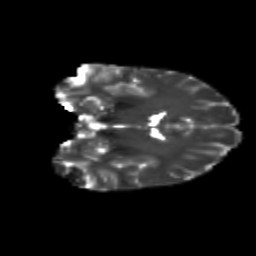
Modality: T2w
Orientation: coronal
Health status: healthy
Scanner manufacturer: philips
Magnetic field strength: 3 T
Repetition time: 9.75 s
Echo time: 0.092 s